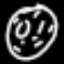
Label: donut